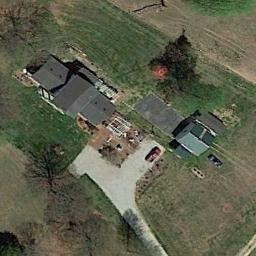
Label: residential